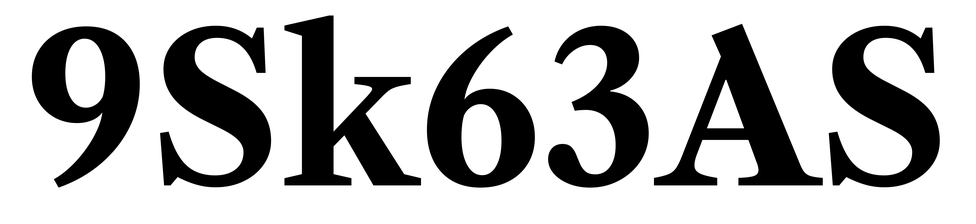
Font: LibreCaslonText_Bold